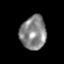
Tissue: prostate
Cell type: Epithelial cells
Senescence score: 0.3321
Nuclear area (px): 857
Mean DAPI intensity: 133.784